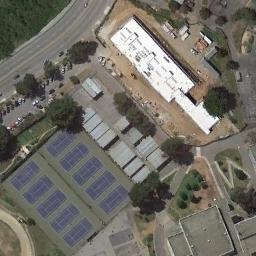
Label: tennis_court